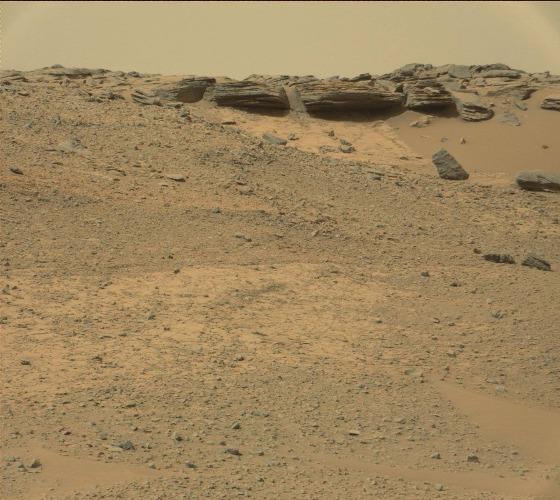
Terrain classes present: Bedrock, Gravel / Sand / Soil, Rock, Shadow, Sky / Distant Mountains